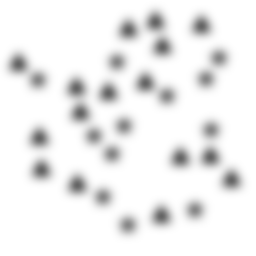
Squares: 0
Triangles: 16
Stars: 12
Total shapes: 28